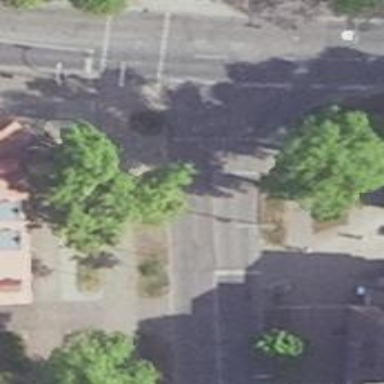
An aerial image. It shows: Crossing with traffic signals.